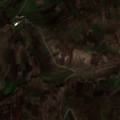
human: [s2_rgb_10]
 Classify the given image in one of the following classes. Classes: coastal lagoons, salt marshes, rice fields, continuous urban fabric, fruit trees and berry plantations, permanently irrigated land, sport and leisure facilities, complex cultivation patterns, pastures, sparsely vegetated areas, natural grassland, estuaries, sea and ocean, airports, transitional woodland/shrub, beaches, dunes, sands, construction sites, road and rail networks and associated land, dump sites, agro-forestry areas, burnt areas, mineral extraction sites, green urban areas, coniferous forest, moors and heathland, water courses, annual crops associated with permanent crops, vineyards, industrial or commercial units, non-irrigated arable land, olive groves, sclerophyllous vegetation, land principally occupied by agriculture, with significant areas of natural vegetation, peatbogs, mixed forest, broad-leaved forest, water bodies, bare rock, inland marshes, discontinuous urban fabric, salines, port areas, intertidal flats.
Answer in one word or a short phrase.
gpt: complex cultivation patterns, land principally occupied by agriculture, with significant areas of natural vegetation